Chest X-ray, PA view. Patient: 65 years old, sex F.
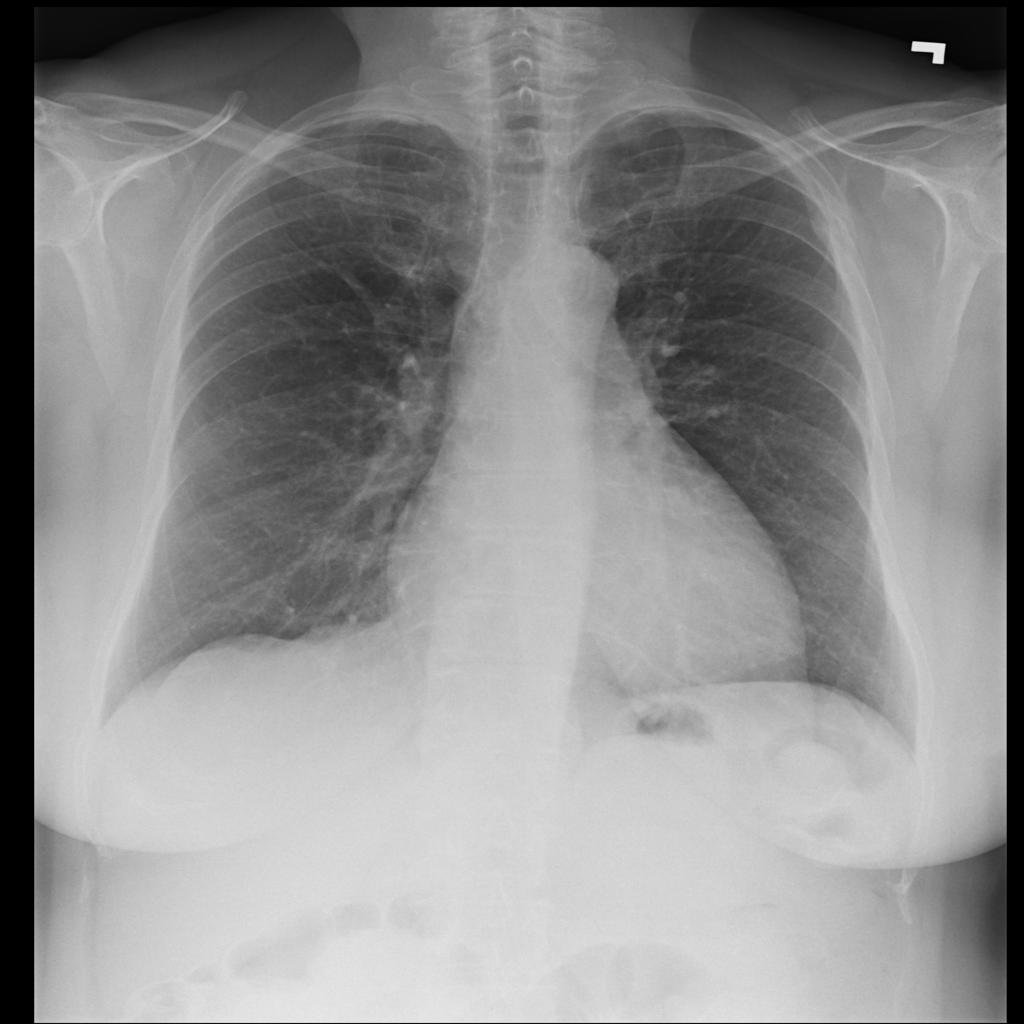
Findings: Cardiomegaly, Mass